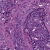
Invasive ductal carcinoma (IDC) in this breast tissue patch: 1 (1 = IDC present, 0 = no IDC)